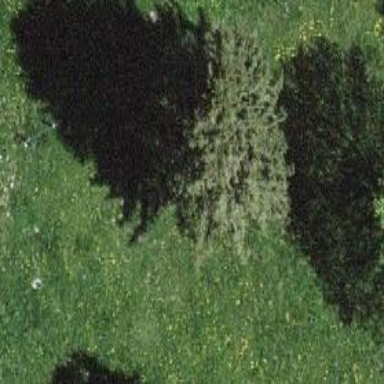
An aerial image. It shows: Evergreen tree with needle-leaved leaves.